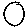
Label: circle